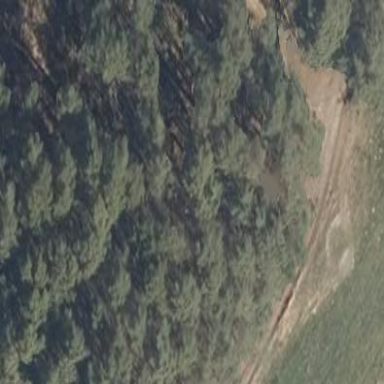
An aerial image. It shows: Forest area.